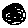
Label: moon